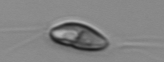
Label: Chrysochromulina